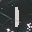
Label: 1